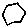
Label: hexagon